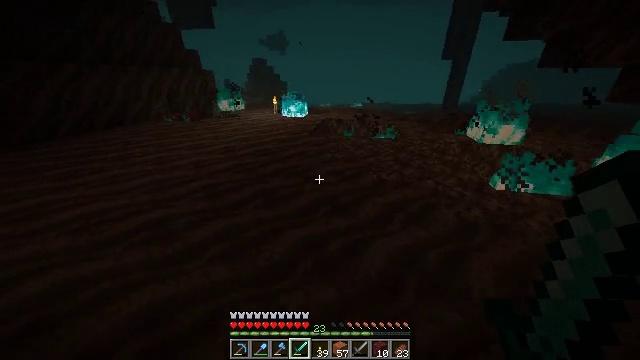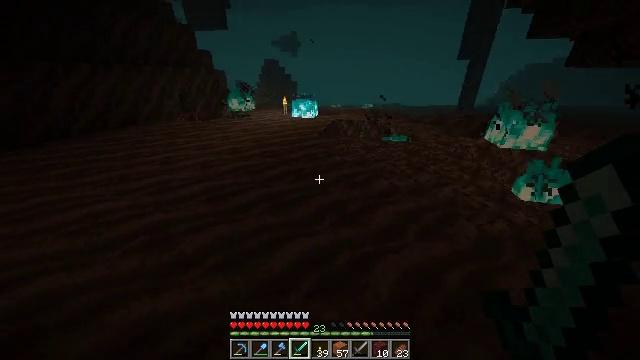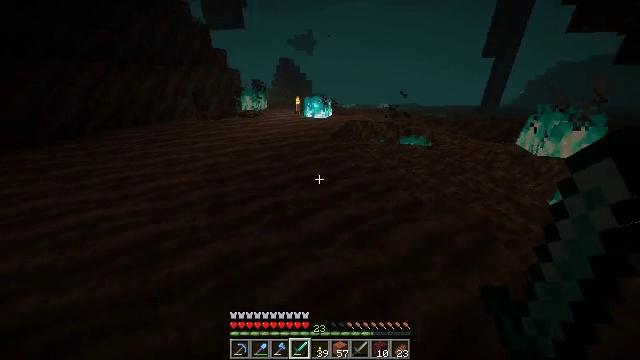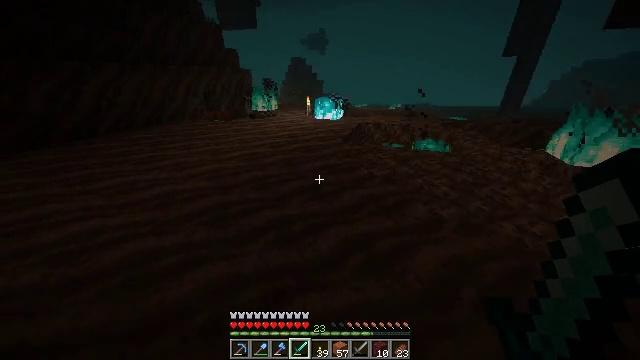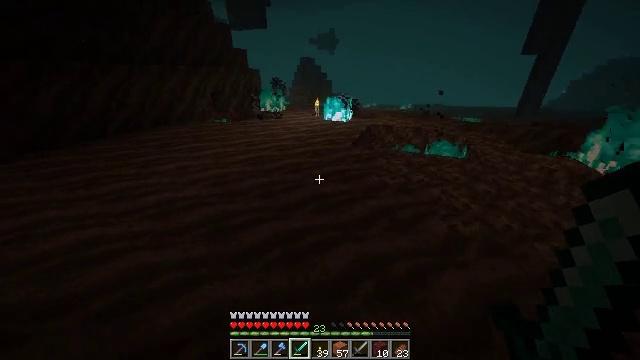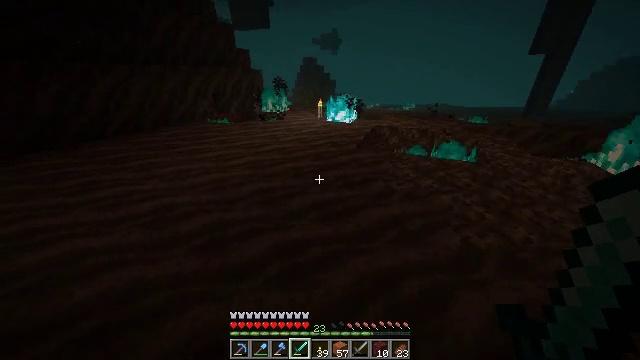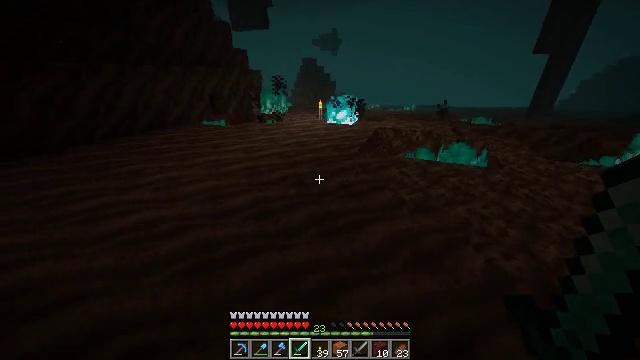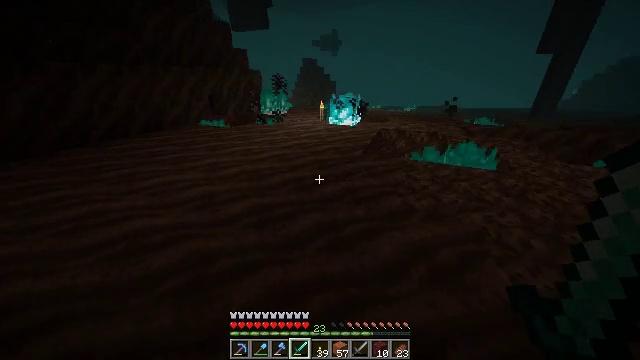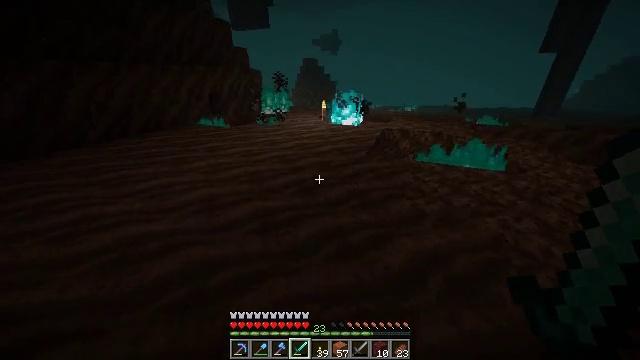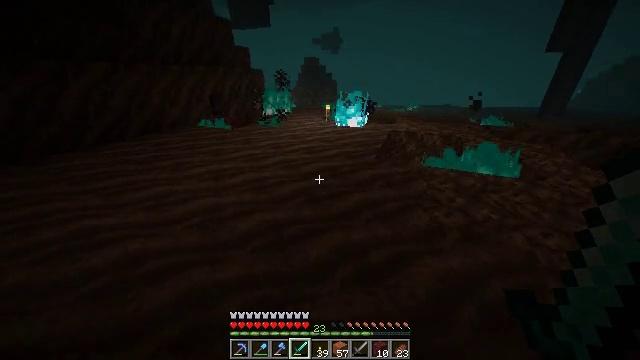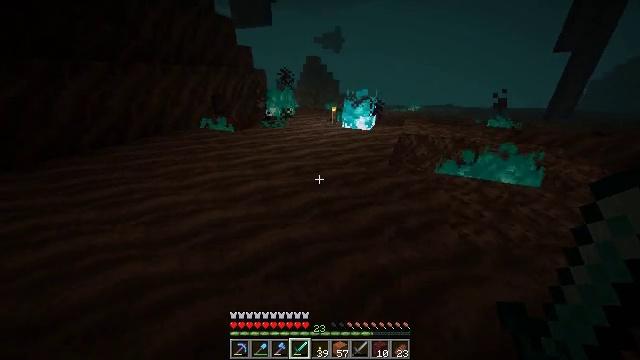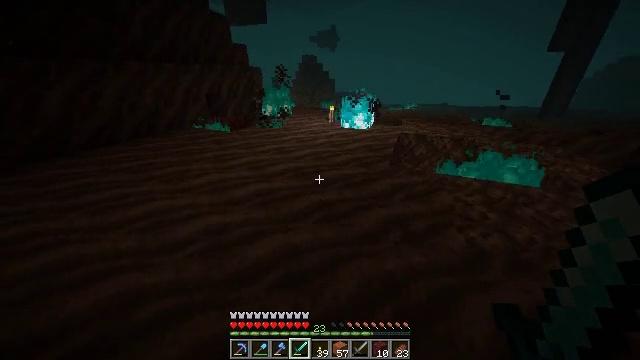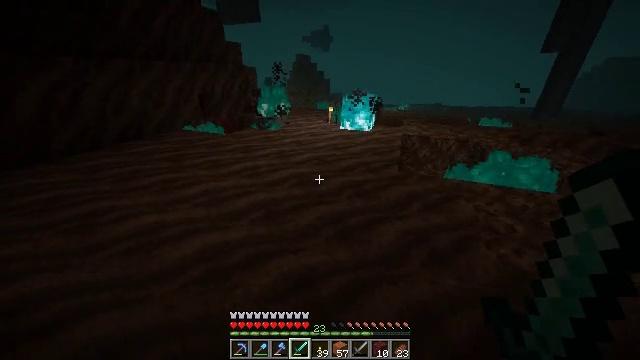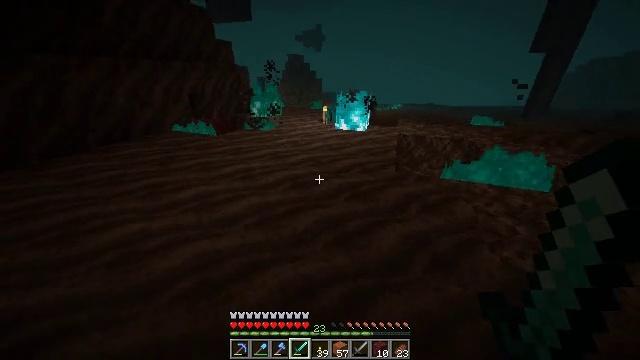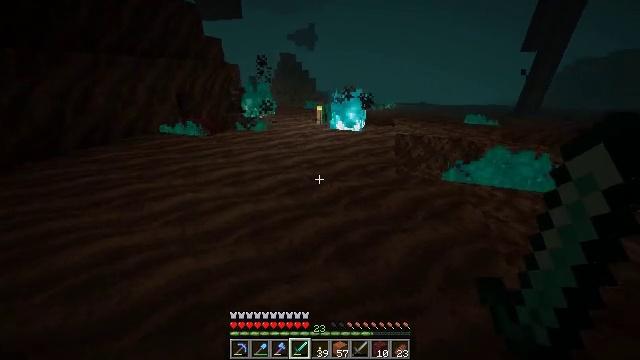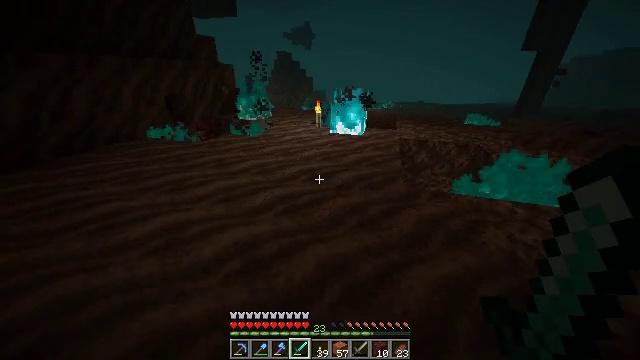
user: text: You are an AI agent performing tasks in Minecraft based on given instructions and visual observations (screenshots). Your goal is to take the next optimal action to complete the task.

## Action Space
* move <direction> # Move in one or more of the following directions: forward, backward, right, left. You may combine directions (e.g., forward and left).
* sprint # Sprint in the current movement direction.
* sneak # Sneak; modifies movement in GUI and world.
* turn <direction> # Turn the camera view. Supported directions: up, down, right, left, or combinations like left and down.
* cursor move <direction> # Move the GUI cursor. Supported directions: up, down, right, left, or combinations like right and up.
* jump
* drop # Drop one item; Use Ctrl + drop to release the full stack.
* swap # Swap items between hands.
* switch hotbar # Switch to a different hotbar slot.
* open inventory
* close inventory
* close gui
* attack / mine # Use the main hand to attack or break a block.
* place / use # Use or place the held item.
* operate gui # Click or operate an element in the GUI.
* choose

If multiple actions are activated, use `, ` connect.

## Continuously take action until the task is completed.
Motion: motion action
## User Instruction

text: Clear the area by removing soul fire.
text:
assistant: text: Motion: move forward, sprint, turn left
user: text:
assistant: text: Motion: move forward, sprint, turn left
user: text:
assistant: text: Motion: move forward, sprint, turn left
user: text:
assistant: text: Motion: move forward, sprint, turn left
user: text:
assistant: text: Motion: move forward, sprint
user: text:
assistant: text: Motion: move forward, sprint
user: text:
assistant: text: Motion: move forward and move left, sprint
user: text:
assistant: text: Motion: move forward and move left, sprint
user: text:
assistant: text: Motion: move forward and move left, sprint
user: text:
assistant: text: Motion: move forward and move left, sprint
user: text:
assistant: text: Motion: move forward and move left, sprint, turn right
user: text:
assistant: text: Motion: move forward, sprint, turn right
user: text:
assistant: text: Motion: move forward, sprint, turn right
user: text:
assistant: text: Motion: move forward, sprint, turn right
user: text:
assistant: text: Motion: move forward, sprint
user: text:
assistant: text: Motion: move forward, sprint
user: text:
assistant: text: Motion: move forward, sprint
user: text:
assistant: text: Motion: move forward, sprint
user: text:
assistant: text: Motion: move forward, sprint
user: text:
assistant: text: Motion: move forward, sprint
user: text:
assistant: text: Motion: move forward, sprint
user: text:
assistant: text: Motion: move forward, sprint
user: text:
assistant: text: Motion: move forward and move left, sprint
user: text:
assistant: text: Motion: move forward and move left, sprint
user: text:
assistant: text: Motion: move forward and move left, sprint
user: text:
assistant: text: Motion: move forward and move left, sprint
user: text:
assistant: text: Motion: move forward, sprint
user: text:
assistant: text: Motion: move forward, sprint, turn right
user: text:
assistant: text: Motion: move forward, sprint, turn right
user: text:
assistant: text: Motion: move forward, sprint